Field crop: tomato
Growth stage: 1
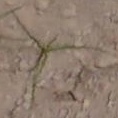
Species: cyperus